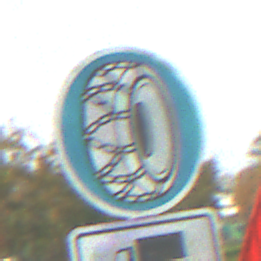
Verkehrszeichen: SchneekettenVorgeschrieben
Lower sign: SonstigeOderMehrspurigeFahrzeuge3
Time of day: MorningAfternoon
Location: Outdoor (Suburban)
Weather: PartlyCloudy
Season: NotSpecified
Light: Natural